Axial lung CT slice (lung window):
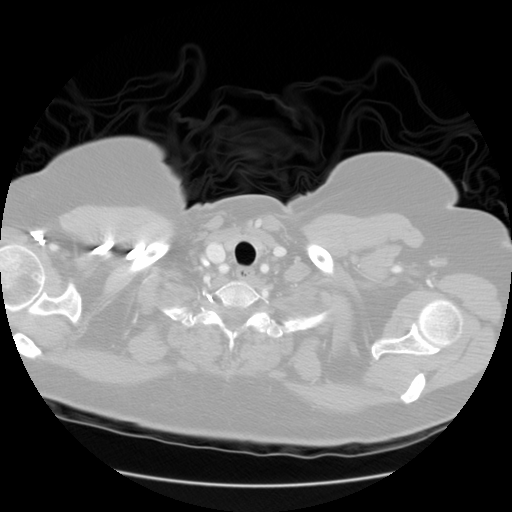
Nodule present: no